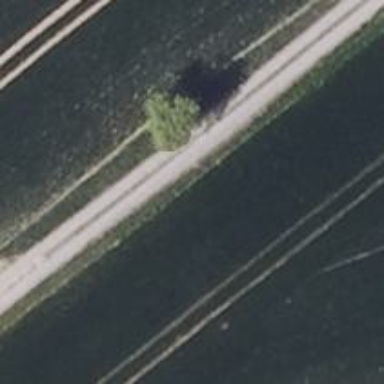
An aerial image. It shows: Well-maintained track road of grade 1.